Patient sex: M
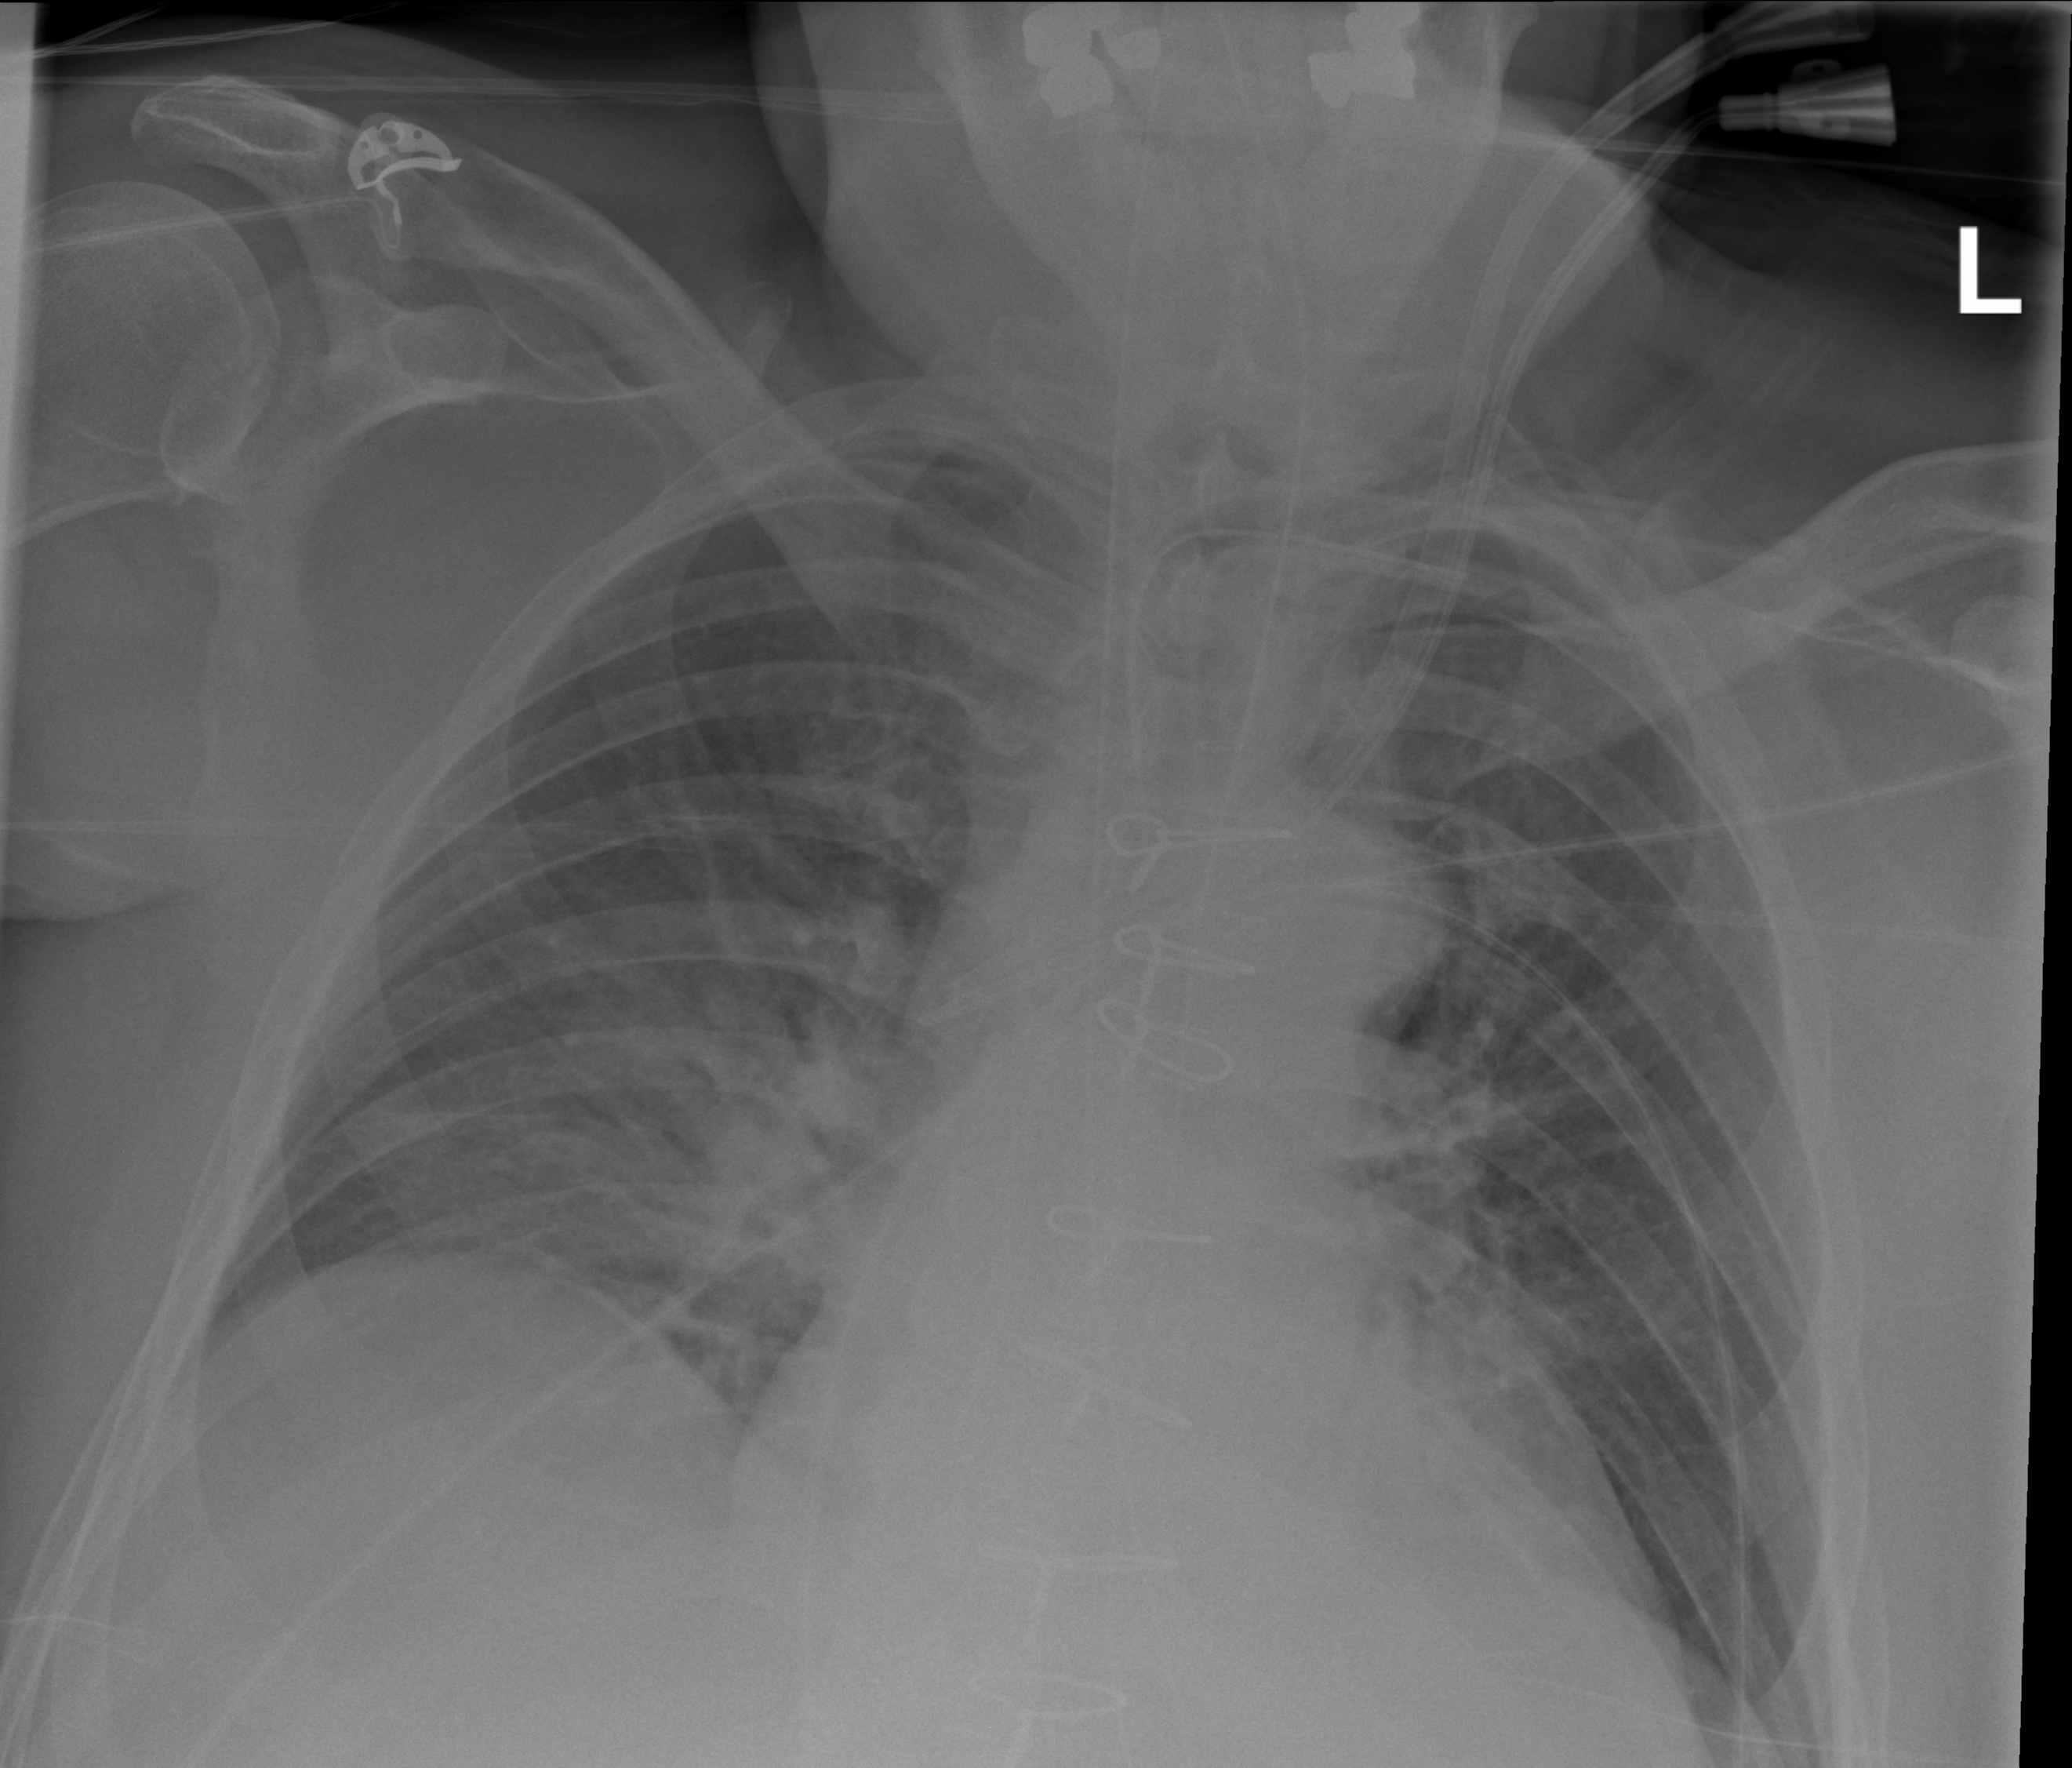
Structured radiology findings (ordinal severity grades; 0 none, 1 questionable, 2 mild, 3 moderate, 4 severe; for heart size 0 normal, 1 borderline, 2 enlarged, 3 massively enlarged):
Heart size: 2
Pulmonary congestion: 2
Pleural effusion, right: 0
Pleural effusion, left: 0
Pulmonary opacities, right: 2
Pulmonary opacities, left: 0
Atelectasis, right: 2
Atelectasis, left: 2